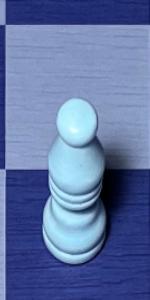
Label: Bishop_White